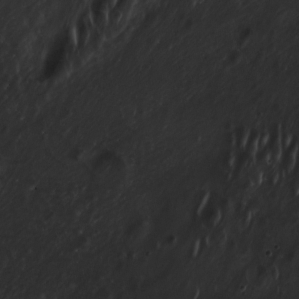
Label: non_frost